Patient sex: M
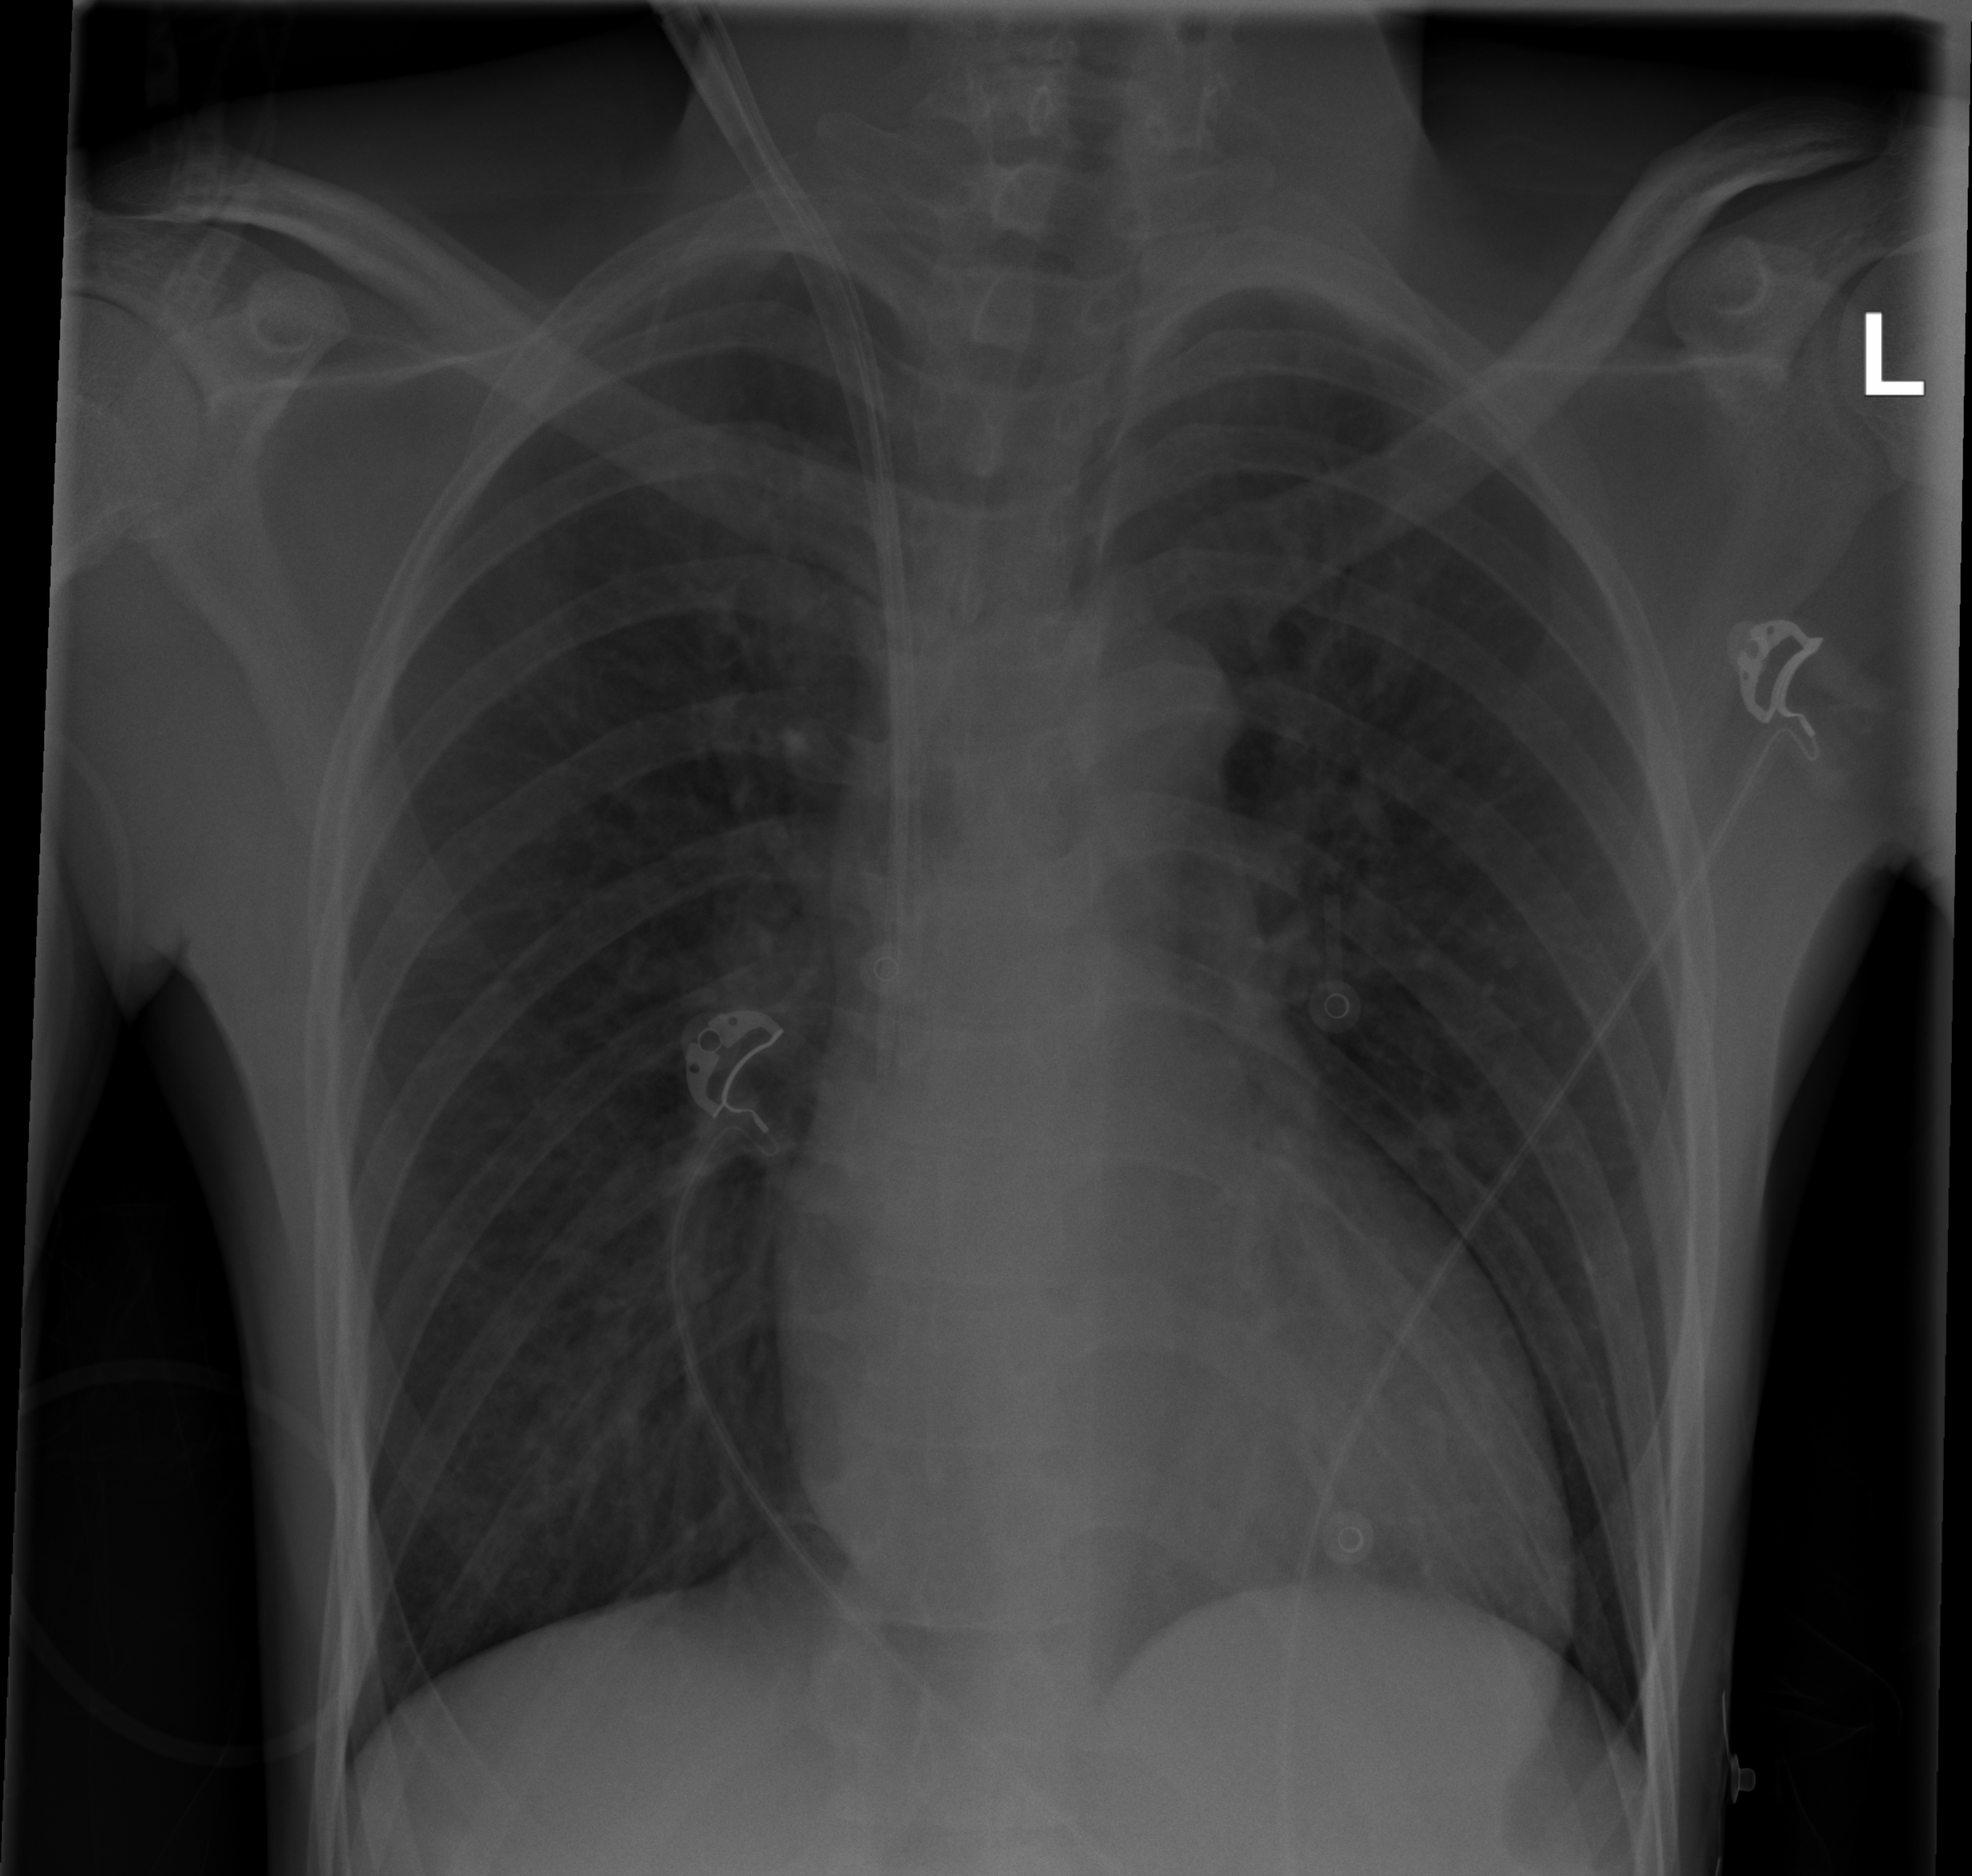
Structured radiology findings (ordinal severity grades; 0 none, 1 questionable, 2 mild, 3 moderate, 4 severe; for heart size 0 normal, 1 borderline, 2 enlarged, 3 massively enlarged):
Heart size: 2
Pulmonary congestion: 2
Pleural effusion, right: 0
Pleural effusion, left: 0
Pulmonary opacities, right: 1
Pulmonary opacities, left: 1
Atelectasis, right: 2
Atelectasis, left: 0